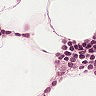
Metastatic tissue present: no